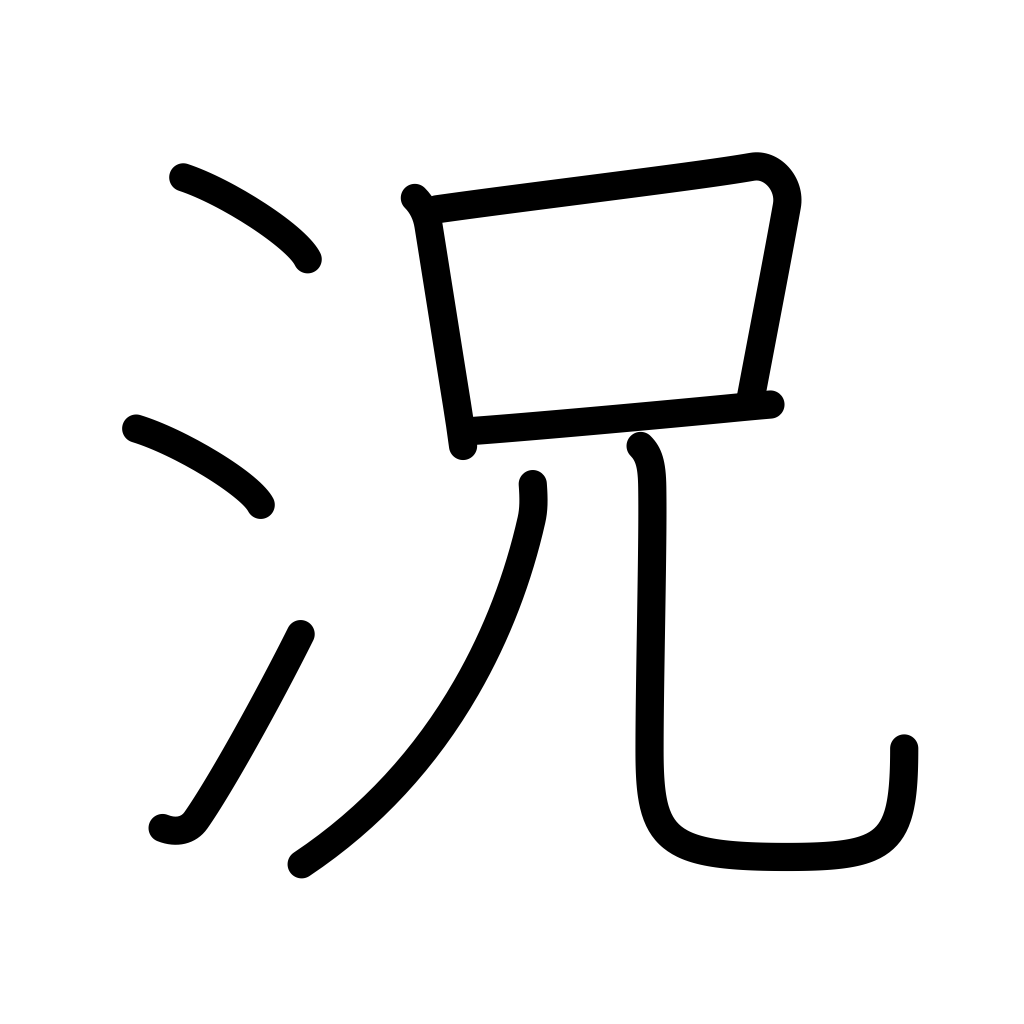
Meaning: condition, situation